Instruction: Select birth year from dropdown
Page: traveler
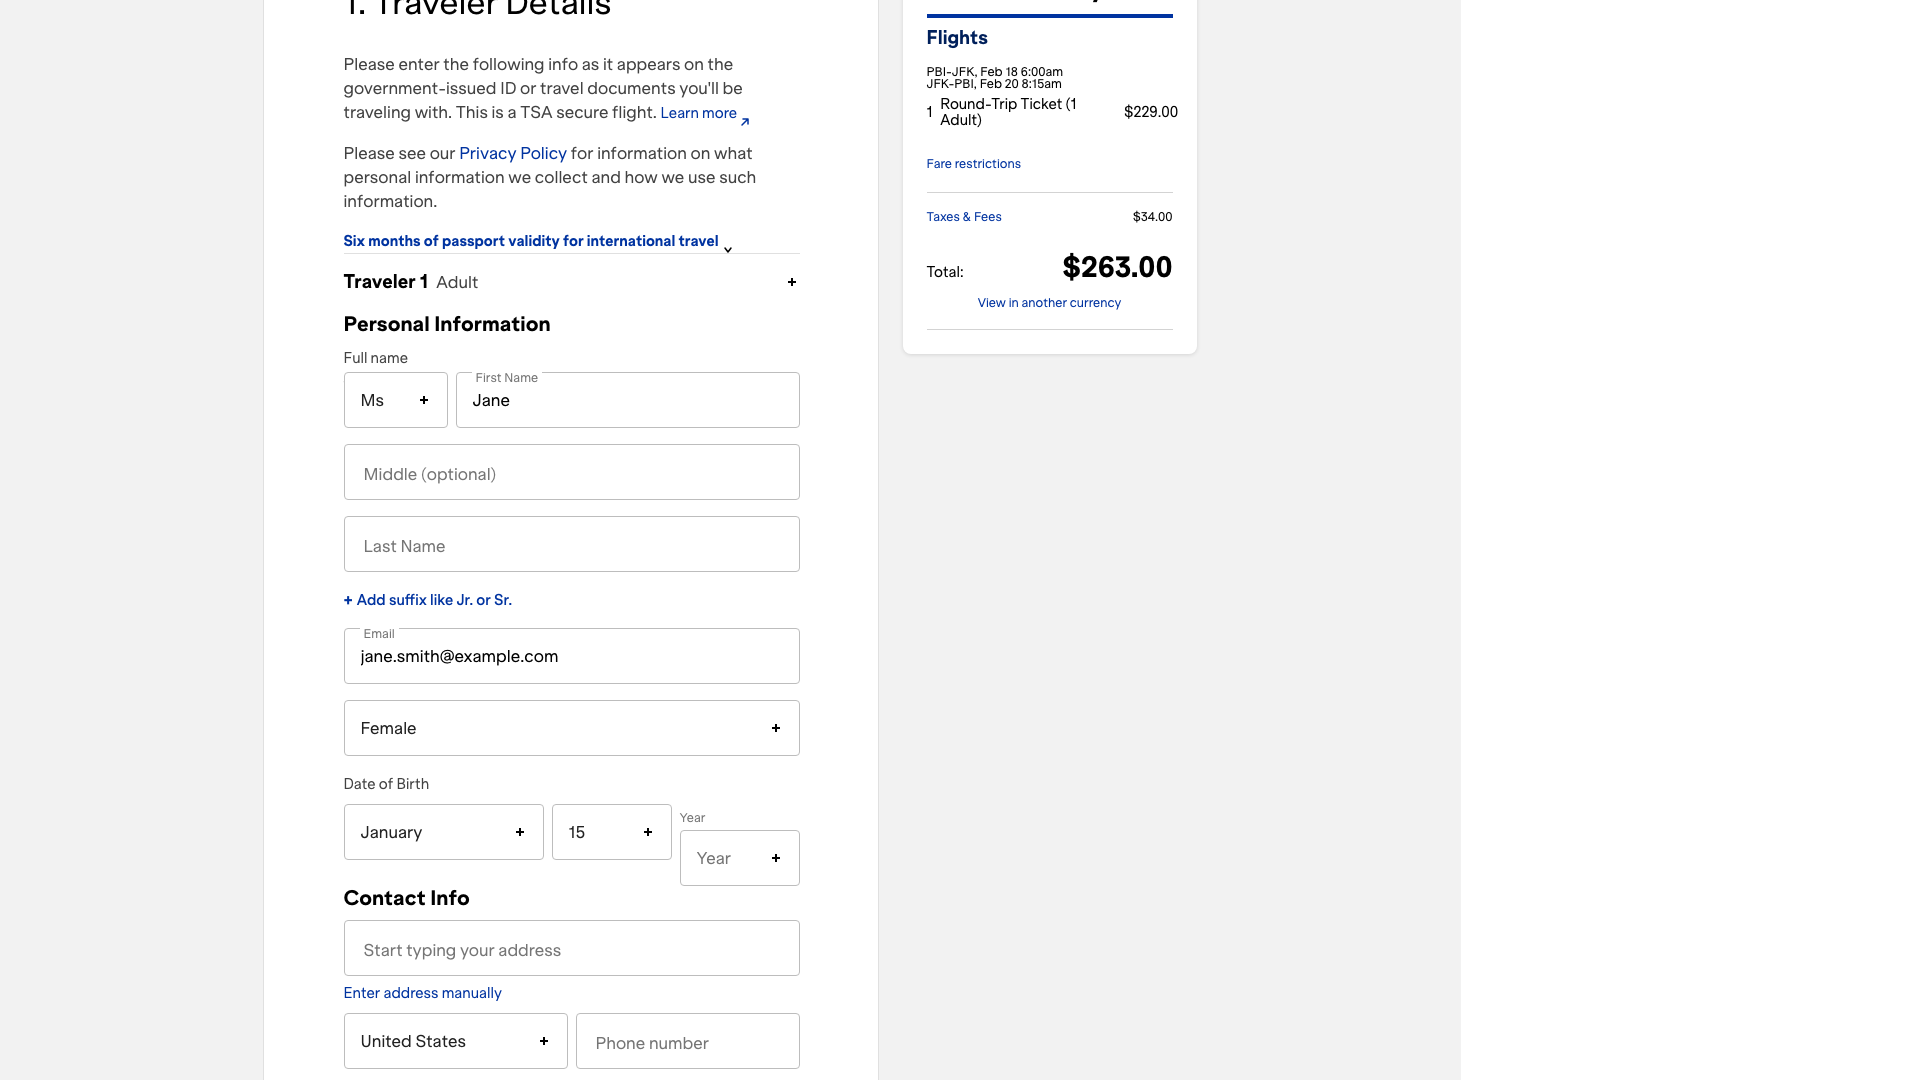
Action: click